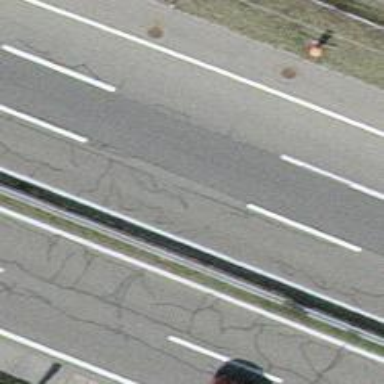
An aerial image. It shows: Asphalt motorway.